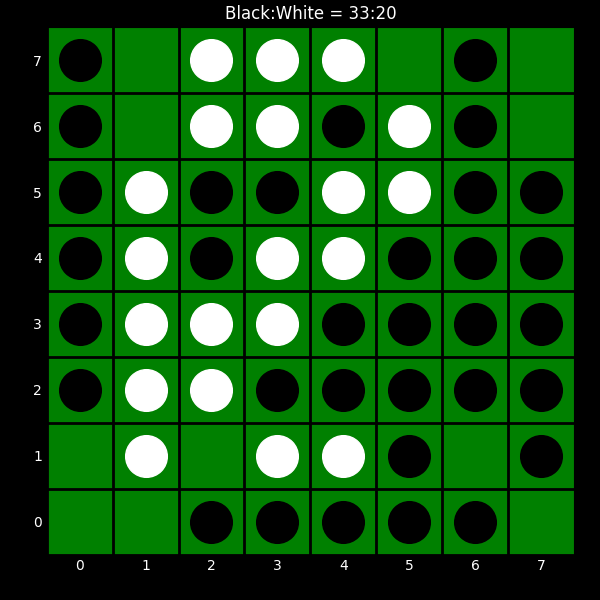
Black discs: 33
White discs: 20